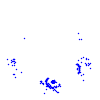
Particle: kaon